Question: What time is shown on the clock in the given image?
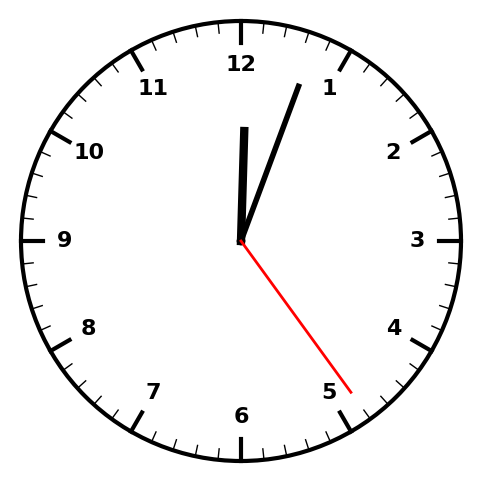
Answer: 12:03:24